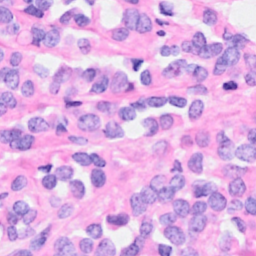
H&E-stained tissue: Breast